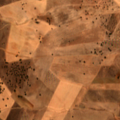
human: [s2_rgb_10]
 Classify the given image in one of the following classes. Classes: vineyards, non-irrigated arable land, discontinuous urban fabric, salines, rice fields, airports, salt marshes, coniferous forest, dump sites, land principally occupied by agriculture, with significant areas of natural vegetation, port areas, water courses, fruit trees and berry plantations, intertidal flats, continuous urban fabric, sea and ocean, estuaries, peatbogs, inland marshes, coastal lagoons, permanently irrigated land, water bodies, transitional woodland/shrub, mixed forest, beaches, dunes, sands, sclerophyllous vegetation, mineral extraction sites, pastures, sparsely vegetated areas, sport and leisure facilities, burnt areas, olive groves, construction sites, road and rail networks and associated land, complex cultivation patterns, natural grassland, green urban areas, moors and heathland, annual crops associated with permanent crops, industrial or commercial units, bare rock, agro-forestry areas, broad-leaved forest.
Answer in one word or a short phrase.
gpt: non-irrigated arable land, olive groves, agro-forestry areas